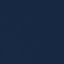
Land use / land cover class: SeaLake